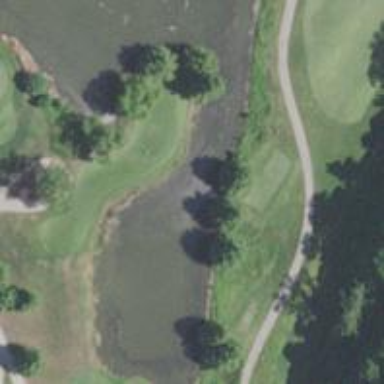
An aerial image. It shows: Grass area designated as golf tee.